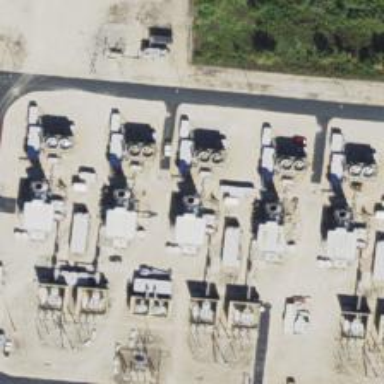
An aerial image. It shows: Gas-powered generator.